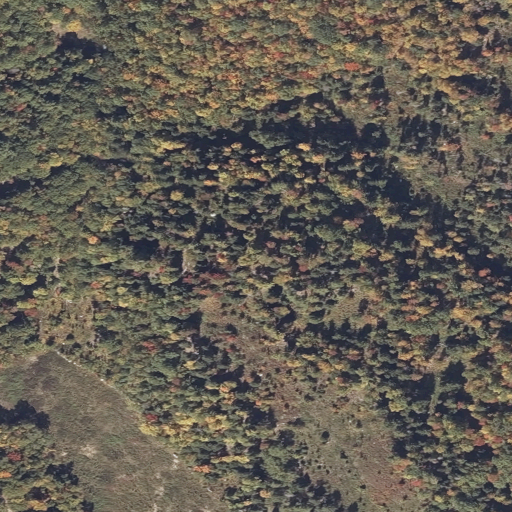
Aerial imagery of mountain in Maine named The Nubble containing mixed forest, shrub, deciduous forest, grassland, low intensity development, and evergreen forest